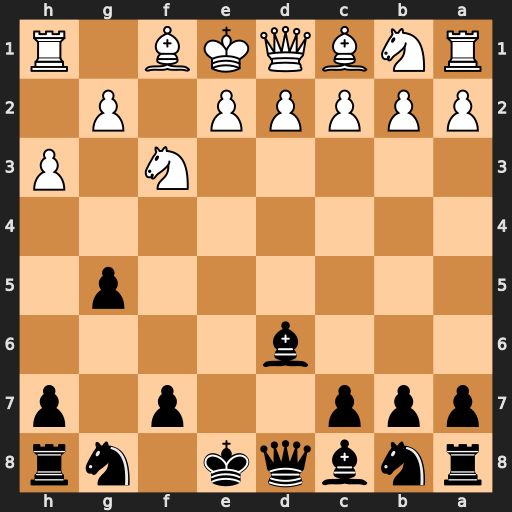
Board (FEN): rnbqk1nr/ppp2p1p/3b4/6p1/8/5N1P/PPPPP1P1/RNBQKB1R
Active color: b
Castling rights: KQkq
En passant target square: -
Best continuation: Bg3#